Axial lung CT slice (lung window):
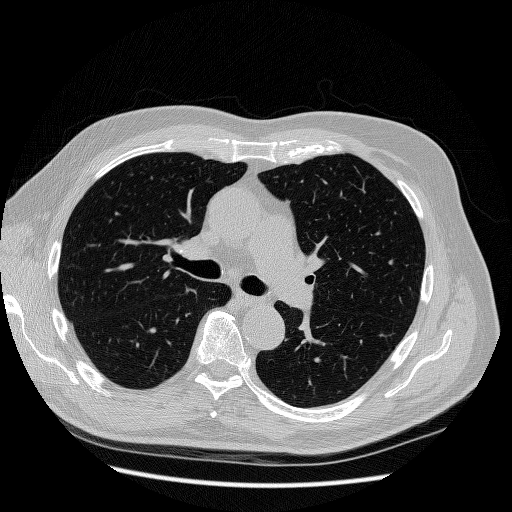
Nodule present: no